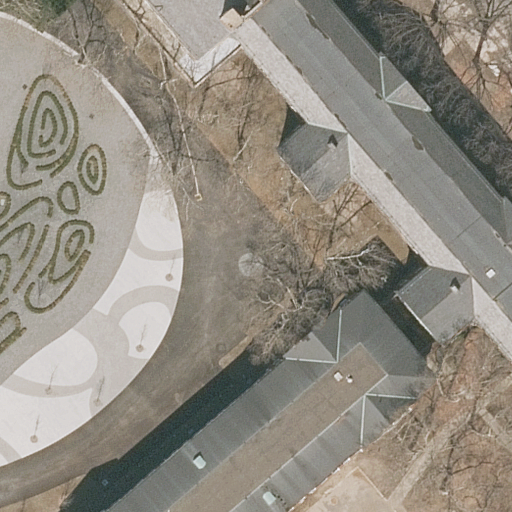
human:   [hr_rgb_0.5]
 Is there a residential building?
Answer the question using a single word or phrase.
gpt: yes

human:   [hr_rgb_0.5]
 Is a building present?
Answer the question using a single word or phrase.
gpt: yes

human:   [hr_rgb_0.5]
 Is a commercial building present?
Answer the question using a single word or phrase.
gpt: no

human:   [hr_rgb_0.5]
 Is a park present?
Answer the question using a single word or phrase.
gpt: yes

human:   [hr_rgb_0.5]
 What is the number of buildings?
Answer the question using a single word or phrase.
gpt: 1

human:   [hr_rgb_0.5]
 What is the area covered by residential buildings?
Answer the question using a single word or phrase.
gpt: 1343m2

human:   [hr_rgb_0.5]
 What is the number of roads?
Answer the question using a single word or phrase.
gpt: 2

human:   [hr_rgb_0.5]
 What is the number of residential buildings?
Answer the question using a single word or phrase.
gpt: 1

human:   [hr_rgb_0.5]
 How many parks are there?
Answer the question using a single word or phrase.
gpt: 1

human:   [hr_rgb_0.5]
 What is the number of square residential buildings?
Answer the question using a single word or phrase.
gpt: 0

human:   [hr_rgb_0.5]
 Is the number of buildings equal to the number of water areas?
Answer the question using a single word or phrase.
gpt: no

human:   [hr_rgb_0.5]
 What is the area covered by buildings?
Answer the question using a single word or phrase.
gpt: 1343m2

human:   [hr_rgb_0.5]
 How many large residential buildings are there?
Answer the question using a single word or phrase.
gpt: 1

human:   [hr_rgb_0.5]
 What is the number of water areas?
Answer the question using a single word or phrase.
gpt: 0

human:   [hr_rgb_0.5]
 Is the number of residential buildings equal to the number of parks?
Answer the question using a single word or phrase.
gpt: yes

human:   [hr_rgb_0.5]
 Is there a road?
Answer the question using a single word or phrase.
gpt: yes

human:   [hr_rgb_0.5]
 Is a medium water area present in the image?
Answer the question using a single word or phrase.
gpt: no

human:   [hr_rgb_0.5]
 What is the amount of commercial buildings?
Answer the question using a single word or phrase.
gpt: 0

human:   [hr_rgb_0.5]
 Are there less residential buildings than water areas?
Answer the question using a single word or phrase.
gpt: no

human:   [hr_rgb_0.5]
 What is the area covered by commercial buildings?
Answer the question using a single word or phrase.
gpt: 0m2

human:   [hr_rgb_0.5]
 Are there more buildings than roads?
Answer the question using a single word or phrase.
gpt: no

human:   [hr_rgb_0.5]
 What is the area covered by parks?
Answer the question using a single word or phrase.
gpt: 7693m2

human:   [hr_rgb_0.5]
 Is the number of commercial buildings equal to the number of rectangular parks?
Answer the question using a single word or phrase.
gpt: no

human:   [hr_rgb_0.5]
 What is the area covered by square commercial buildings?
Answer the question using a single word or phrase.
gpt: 0m2

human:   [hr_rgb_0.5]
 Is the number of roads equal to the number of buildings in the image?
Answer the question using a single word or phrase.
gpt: no

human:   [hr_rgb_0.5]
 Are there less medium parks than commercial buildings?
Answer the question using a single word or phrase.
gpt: no

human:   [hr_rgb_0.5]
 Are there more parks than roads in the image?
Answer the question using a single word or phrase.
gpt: no

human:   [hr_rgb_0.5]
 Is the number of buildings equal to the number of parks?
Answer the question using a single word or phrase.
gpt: yes

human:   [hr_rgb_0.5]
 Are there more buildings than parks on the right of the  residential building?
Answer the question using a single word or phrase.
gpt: yes

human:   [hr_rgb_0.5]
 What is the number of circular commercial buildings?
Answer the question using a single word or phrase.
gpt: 0

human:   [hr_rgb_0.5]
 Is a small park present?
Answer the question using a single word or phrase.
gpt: no

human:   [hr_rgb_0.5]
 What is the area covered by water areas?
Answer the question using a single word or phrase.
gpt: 0m2

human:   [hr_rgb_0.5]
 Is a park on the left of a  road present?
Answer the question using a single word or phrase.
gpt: yes

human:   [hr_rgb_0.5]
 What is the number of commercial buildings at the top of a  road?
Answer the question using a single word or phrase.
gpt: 0

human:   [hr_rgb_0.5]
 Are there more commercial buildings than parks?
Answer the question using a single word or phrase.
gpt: no

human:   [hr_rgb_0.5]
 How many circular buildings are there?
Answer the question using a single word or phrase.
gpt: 0

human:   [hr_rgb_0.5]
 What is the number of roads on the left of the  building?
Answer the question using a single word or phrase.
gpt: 2

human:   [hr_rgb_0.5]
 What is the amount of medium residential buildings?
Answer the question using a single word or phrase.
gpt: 0

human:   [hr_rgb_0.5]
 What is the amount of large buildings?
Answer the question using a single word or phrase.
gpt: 1

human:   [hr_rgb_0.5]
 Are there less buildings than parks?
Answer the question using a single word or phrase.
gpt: no

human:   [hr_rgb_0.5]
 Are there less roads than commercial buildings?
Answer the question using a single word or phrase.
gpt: no

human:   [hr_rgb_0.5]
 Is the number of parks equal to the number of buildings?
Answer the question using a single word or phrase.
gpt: yes

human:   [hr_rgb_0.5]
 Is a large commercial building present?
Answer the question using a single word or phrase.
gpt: no

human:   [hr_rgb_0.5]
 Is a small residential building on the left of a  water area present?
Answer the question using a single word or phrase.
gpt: no

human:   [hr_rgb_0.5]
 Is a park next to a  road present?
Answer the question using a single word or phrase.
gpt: yes

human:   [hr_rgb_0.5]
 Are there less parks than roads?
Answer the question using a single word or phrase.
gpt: yes

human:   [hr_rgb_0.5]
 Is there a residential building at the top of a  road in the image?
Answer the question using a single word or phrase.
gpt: no

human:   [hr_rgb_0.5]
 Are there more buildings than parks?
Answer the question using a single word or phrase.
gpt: no

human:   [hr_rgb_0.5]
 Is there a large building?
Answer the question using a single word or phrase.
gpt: yes

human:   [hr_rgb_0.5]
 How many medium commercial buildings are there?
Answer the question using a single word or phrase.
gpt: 0

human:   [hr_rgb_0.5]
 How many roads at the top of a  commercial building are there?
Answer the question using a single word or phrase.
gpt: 0

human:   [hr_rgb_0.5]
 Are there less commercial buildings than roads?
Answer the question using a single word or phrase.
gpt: yes

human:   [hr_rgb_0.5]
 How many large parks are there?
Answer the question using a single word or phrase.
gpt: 1

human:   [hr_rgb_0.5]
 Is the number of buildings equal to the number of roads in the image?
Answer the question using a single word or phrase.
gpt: no

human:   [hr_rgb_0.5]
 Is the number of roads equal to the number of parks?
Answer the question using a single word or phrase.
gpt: no

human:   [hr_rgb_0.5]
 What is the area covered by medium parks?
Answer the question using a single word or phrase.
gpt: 0m2

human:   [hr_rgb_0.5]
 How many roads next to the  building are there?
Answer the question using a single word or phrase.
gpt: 2

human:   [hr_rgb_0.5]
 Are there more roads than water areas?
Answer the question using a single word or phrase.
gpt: yes

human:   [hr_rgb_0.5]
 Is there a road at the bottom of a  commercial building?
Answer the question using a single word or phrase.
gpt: no

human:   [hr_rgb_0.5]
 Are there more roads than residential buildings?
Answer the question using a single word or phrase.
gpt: yes

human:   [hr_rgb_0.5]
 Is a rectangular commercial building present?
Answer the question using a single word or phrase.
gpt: no

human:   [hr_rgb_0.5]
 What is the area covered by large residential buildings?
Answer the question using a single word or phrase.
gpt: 1343m2

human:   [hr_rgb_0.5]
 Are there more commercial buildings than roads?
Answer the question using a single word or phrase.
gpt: no

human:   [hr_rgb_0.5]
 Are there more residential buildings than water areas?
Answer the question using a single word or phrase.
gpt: yes